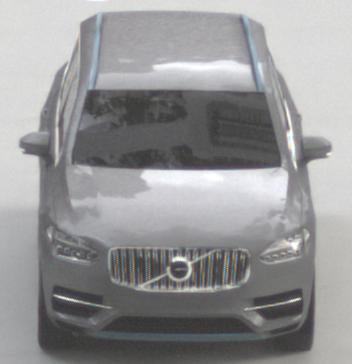
Make: Volvo
Model: XC90 B5
Detailed model: XC90 (L)
Model produced from: 2019/08
Model produced until: 2020/04
Doors: 5
Color: gray
Road condition: dry road
Daytime: morning or afternoon
Contrast: low contrast